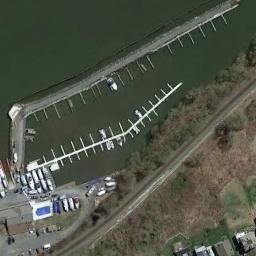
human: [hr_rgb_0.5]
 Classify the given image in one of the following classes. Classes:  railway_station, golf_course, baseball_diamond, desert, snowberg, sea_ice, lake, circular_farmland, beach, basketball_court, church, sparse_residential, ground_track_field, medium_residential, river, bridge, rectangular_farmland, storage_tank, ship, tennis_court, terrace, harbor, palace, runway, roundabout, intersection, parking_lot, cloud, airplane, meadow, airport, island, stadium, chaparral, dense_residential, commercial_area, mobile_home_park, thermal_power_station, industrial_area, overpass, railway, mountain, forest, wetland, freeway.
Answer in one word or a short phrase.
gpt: harbor